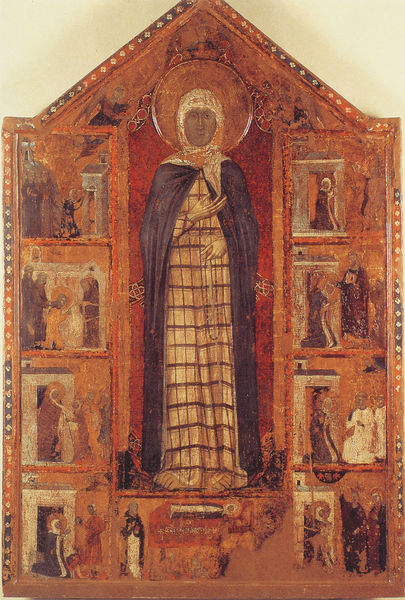
Titel: Beata Margherita mit acht Szenen aus ihrem Leben
Institution: Cortona, Museo Diocesano
Schlagwörter: blau, flügel, hand, mann, umhang, weiß, dreieck, menschen, frau, männer, haus, rot, schleier, karo, alt, geschichte, halten, stehen, tod, tot, hände, häuser, gewand, gold, mantel, engel, bilder, italien, kette, giebel, spitz, kopftuch, altar, heiligenschein, christus, grab, jesus, segnen, mönch, mönche, heilige, fresko, verehrung, maria, madonna, rosenkranz, anbetung, mutter gottes, sakral, ikone, anna, verkündigung, bauwerk, blauer mantel, bildfelder, marienleben, darbringung, darbietung